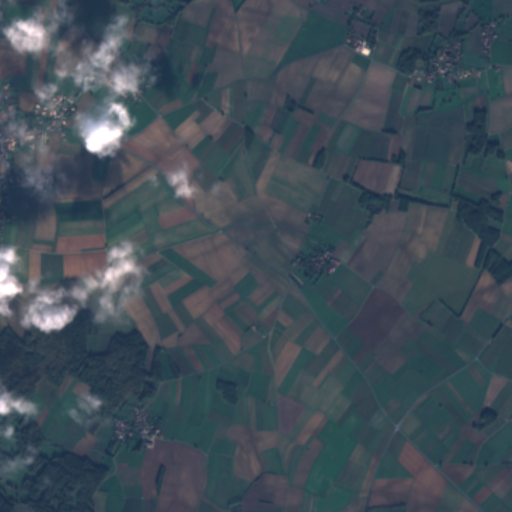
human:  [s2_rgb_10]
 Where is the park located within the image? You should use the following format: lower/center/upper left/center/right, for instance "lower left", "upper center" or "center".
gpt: The park is located in the upper left of the image.
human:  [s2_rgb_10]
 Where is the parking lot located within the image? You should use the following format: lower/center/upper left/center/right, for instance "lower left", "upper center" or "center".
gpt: The parking lot is located in the upper left of the image.
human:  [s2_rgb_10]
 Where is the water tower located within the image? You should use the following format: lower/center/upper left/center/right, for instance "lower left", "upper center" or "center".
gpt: The water tower is located in the upper center of the image.
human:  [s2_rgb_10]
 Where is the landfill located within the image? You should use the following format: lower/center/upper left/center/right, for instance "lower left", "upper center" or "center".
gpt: There is no landfill in the image.